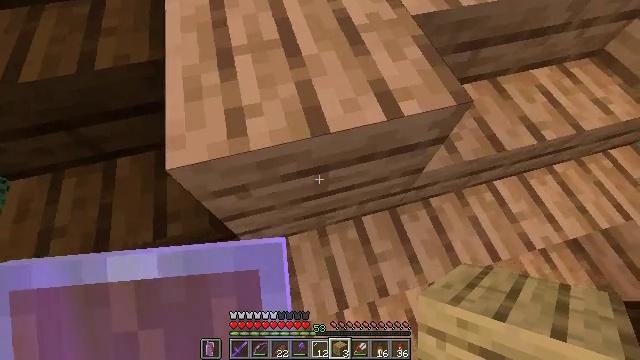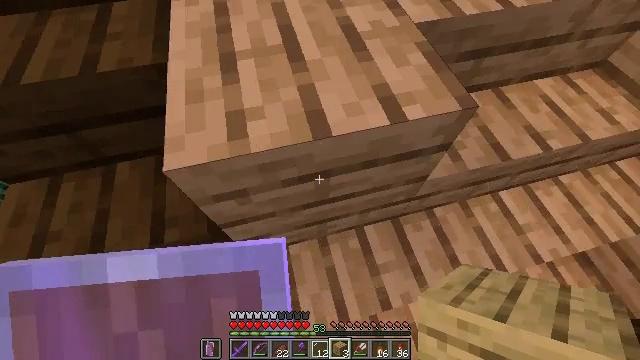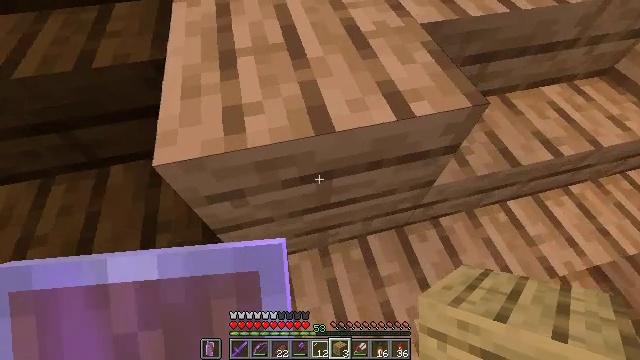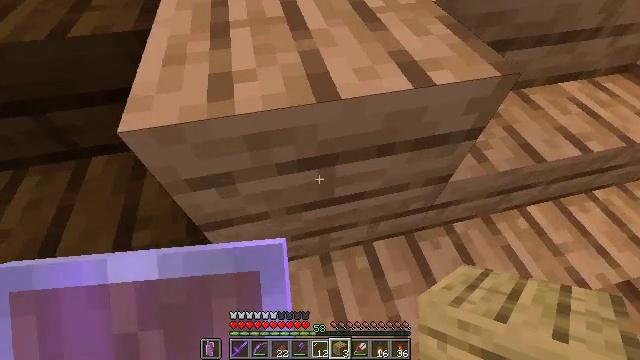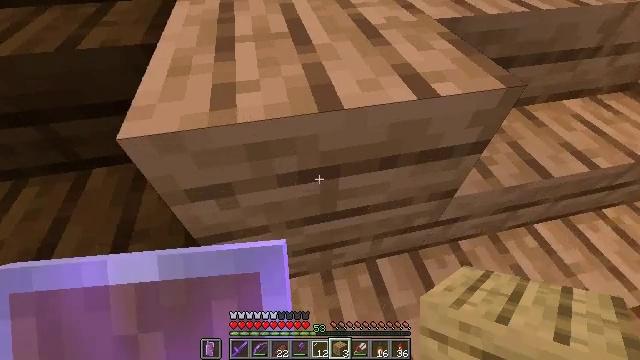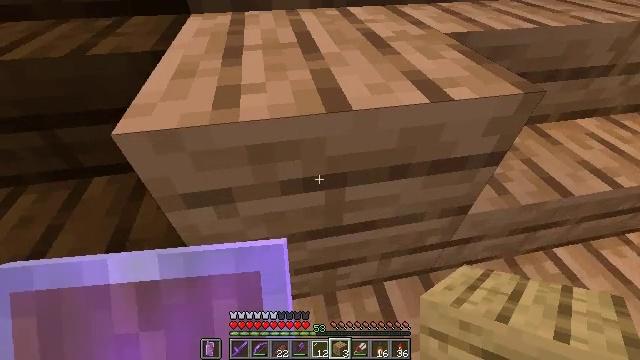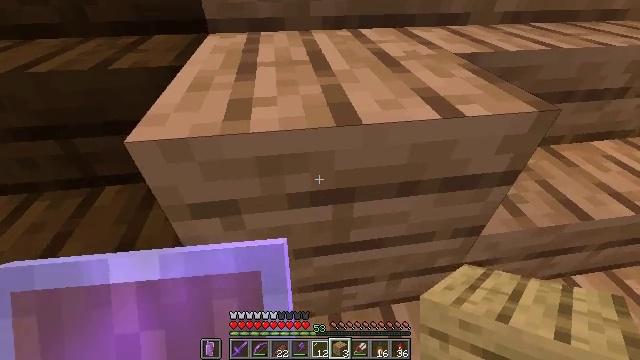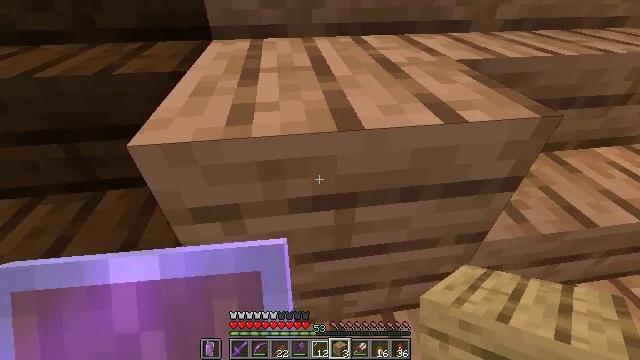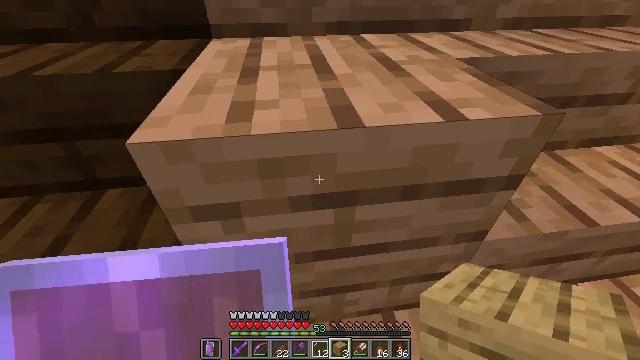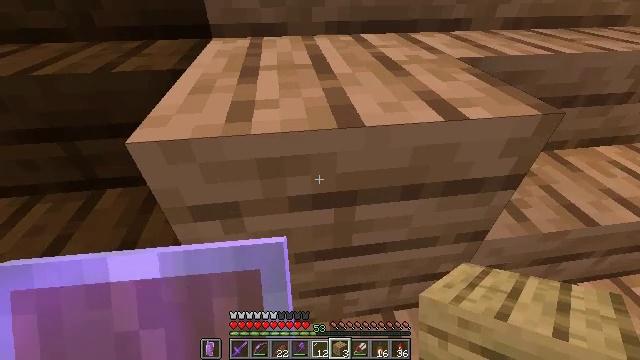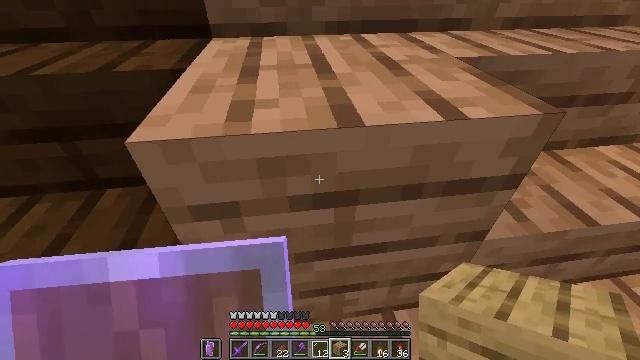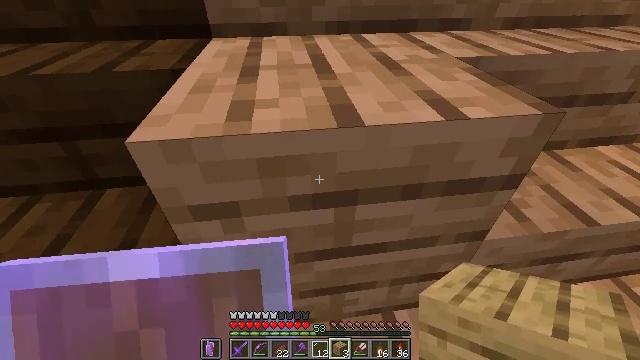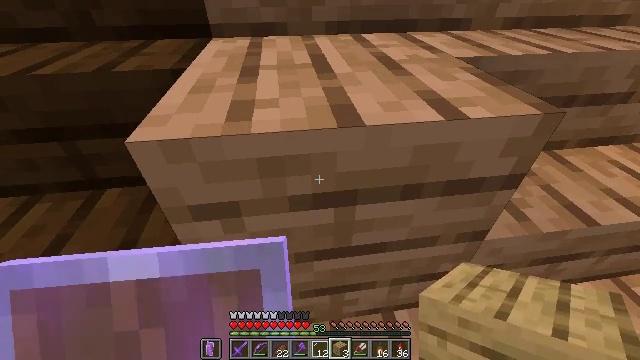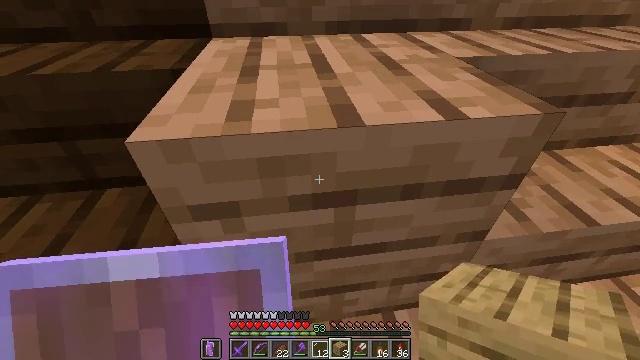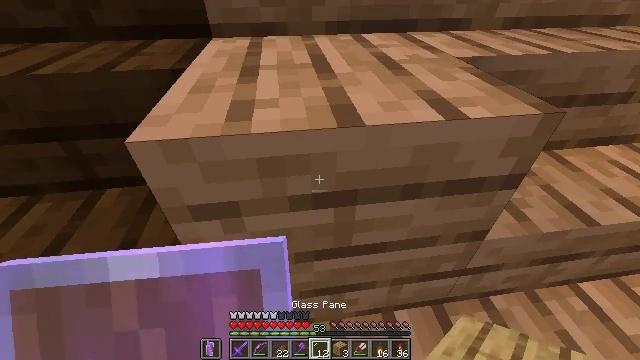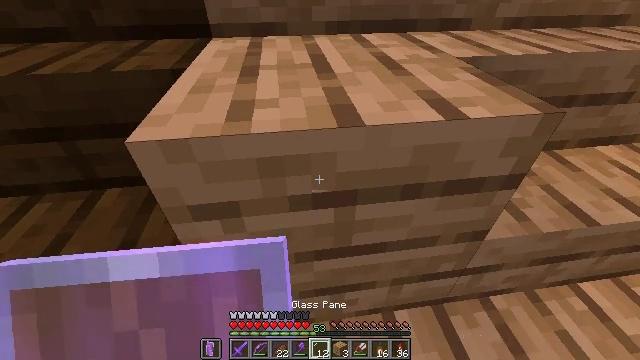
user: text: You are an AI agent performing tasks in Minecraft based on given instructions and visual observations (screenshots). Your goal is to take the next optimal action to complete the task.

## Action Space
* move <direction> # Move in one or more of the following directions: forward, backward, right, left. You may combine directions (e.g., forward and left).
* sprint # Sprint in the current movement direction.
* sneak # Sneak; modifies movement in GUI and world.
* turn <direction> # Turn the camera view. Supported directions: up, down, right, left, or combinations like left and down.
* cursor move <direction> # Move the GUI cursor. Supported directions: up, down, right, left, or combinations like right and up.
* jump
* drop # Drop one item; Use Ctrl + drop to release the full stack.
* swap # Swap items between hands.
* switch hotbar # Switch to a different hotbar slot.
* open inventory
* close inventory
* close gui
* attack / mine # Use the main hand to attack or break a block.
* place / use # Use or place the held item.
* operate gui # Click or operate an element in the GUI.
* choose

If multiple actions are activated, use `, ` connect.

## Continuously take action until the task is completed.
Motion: motion action
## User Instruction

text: Mine jungle planks from a structure.
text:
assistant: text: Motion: sneak, turn up
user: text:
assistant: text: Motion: sneak, turn up
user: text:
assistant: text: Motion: sneak, turn up
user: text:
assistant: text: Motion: sneak, turn up
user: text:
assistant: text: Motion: sneak, turn left and up
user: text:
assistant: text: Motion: sneak, turn left and up
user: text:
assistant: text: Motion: sneak, turn up
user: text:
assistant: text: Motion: sneak
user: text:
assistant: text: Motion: sneak
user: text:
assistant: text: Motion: sneak
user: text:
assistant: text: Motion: sneak
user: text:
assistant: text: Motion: sneak
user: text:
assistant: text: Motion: sneak
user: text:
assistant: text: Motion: sneak
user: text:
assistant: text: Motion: sneak
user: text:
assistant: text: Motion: sneak
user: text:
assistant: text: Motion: sneak
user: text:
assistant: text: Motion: sneak
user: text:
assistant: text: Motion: sneak
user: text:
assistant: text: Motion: sneak
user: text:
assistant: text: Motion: sneak
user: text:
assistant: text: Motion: sneak
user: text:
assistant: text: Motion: sneak
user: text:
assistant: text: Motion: sneak
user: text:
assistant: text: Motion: sneak
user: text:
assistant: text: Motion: sneak
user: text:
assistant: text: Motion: sneak
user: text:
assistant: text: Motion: move forward, sneak, attack / mine
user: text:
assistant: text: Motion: move forward, sneak, attack / mine
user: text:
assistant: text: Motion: move forward, sneak, attack / mine